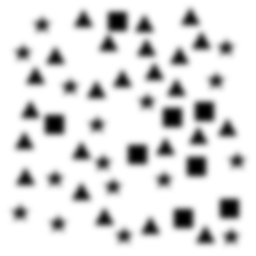
Squares: 8
Triangles: 24
Stars: 16
Total shapes: 48